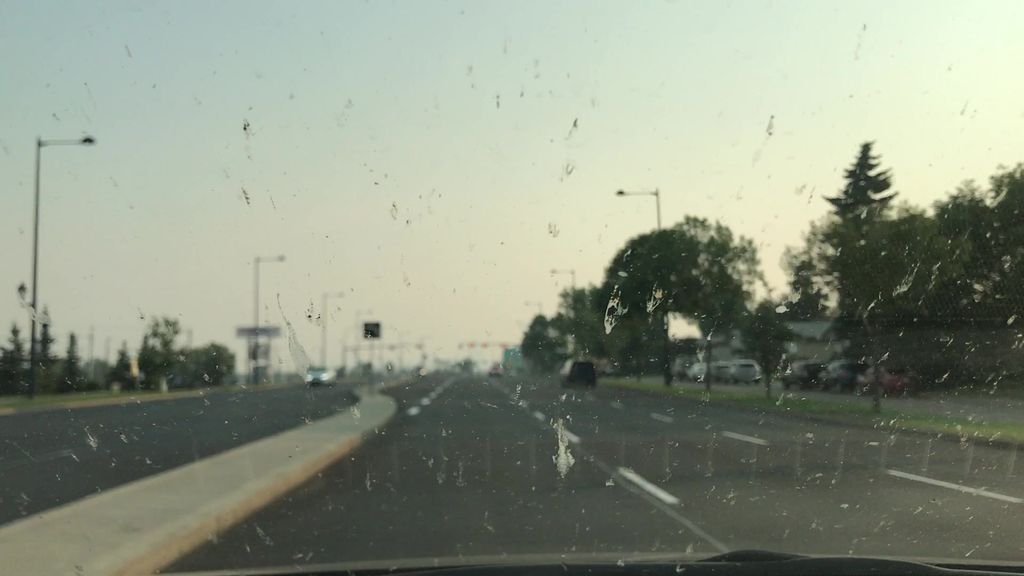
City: edmonton